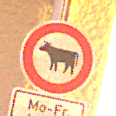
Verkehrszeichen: VerbotViehtrieb
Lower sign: ZeitangabenMitBeschraenkungAufWochentage2
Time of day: Night
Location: Outdoor (Urban)
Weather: Clear
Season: NotSpecified
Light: Artificial